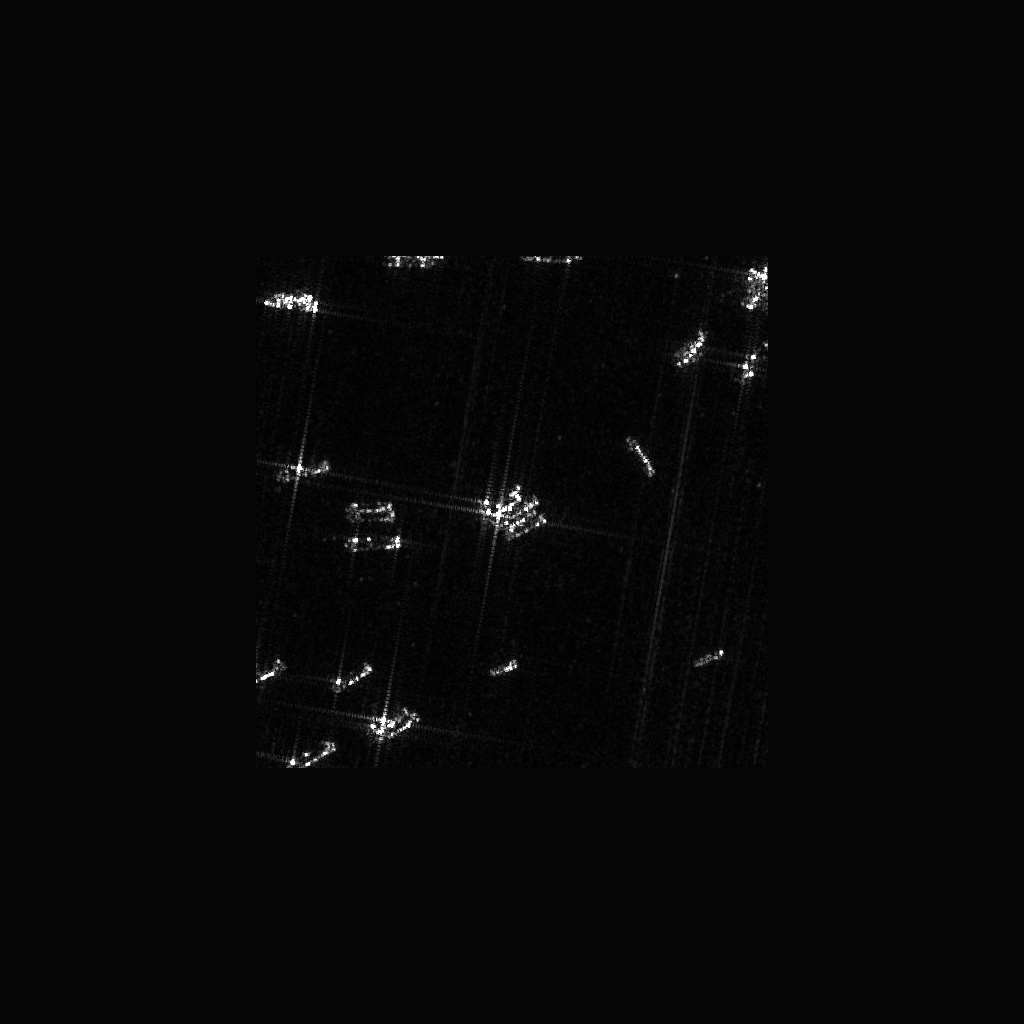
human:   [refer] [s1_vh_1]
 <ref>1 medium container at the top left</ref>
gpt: <box>[[24, 28, 31, 30, 5]]</box>

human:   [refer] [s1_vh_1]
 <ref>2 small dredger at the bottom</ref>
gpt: <box>[[29, 71, 31, 76, 64], [38, 68, 39, 73, 62]]</box>

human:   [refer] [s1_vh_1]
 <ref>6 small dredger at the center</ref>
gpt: <box>[[33, 64, 34, 68, 62], [35, 50, 37, 55, 90], [35, 47, 37, 52, 90], [50, 49, 52, 54, 58], [49, 47, 51, 52, 58], [47, 46, 49, 51, 58]]</box>

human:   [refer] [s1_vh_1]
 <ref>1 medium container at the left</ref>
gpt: <box>[[25, 63, 27, 67, 59]]</box>

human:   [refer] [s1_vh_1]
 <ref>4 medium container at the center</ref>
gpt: <box>[[48, 63, 50, 67, 59], [68, 62, 69, 66, 59], [66, 31, 68, 36, 59], [60, 43, 64, 46, 59]]</box>